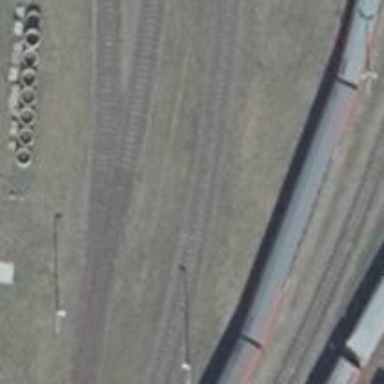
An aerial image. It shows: Railway yard.